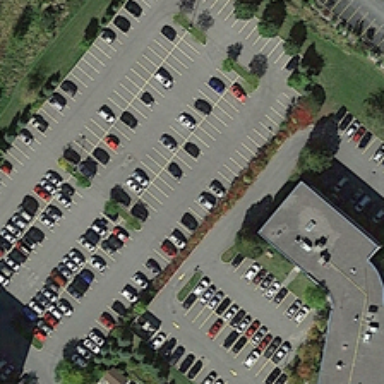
Many trees surround the parking lot .